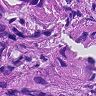
Metastatic tissue present: yes